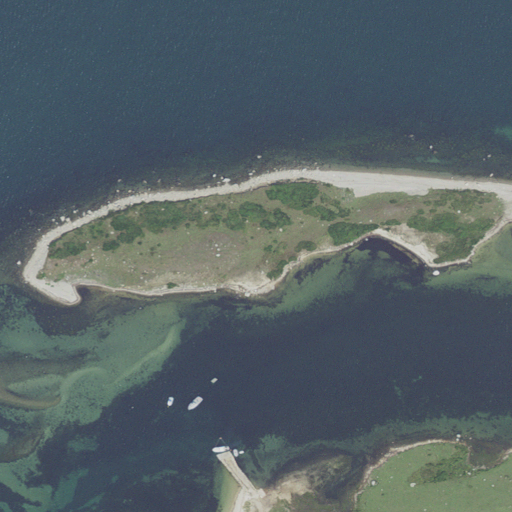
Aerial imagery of cape in Massachusetts named The Neck containing open water, barren land, grassland, and herbaceous wetlands